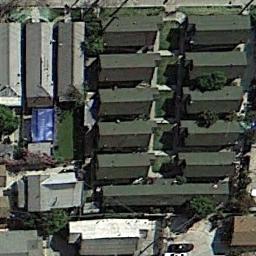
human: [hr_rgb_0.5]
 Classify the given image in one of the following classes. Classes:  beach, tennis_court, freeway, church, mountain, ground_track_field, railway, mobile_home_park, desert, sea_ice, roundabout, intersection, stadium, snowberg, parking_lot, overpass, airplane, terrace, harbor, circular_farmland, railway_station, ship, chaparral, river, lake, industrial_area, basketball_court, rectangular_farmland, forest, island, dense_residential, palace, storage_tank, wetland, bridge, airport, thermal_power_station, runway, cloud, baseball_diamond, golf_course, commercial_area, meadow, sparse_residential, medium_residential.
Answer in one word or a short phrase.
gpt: dense_residential